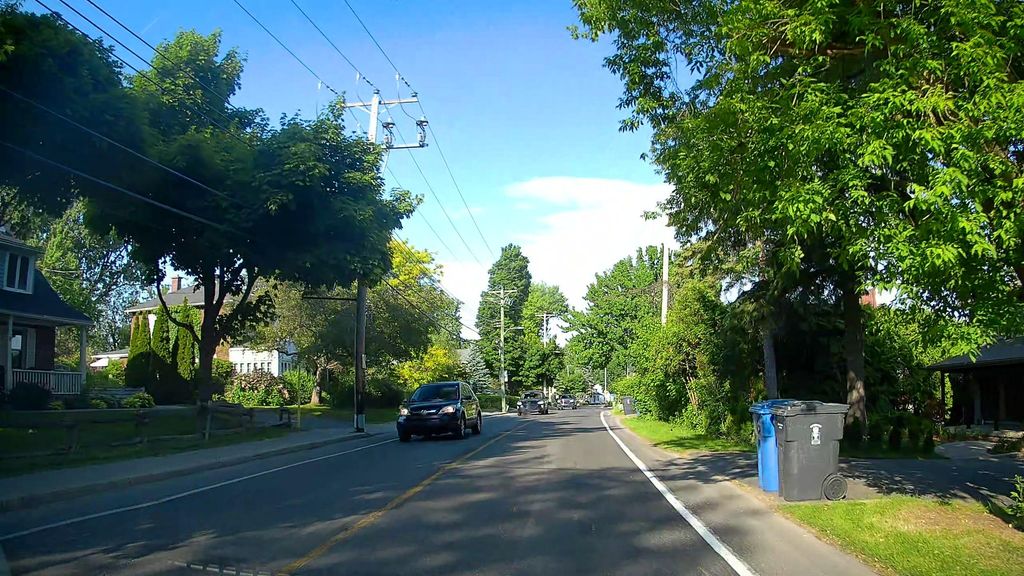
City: montreal